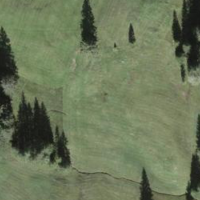
EUNIS habitat code: 23
Species observed at this site:
Miramella alpina
Omocestus viridulus
Chorthippus biguttulus
Roeseliana roeselii